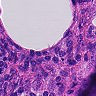
Metastatic tissue present: yes